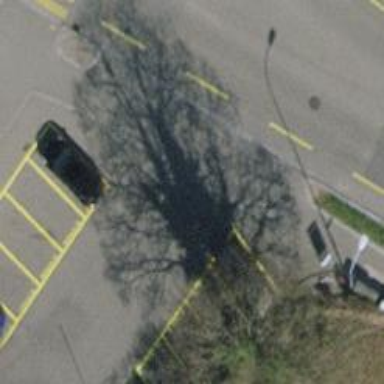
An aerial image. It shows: Asphalt parking aisle road for service vehicles.